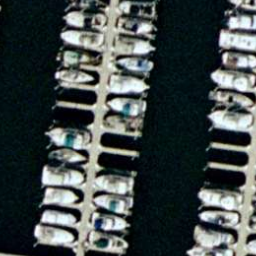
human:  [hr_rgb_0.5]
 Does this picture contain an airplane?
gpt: no

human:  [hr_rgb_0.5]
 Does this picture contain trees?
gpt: no